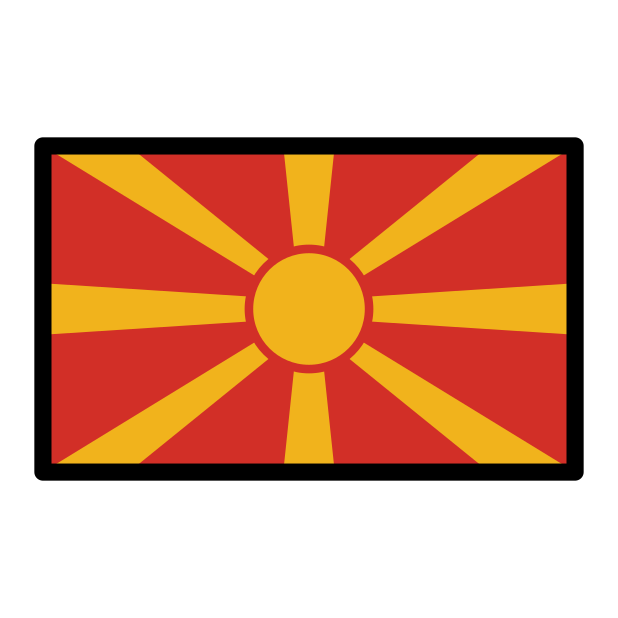
flag: North Macedonia